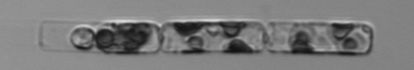
Label: Guinardia_delicatula_TAG_internal_parasite